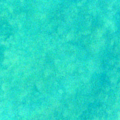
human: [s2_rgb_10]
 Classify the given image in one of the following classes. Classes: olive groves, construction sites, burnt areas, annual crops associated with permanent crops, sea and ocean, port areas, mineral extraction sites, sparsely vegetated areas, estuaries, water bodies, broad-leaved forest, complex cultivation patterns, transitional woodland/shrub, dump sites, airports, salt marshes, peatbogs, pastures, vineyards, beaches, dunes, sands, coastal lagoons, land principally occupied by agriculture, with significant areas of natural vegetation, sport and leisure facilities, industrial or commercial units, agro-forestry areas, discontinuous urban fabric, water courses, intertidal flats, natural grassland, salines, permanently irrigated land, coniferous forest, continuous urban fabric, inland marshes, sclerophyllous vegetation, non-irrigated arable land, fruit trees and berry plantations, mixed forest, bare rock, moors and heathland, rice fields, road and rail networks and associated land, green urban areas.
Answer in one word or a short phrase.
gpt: sea and ocean